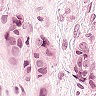
Metastatic tissue present: yes